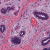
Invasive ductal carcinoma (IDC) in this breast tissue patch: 0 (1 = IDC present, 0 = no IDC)